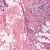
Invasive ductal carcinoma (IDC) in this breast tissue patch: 1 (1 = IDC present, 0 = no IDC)